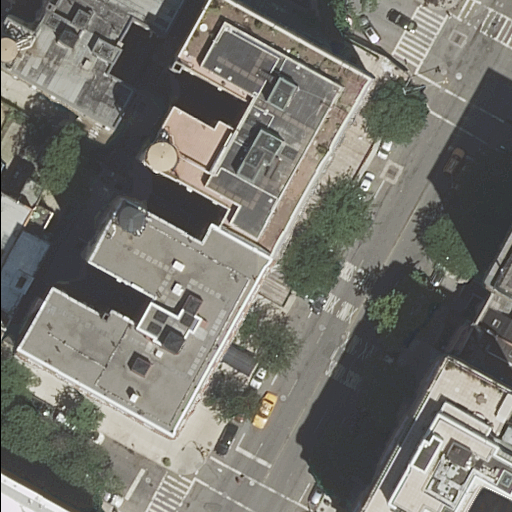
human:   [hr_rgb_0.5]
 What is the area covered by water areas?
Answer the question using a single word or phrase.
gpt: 0m2

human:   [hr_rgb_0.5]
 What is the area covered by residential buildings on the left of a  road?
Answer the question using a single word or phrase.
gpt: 3104m2

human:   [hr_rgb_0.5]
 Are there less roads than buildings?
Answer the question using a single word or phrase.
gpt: yes

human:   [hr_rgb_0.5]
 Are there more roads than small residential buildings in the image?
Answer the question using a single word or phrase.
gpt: no

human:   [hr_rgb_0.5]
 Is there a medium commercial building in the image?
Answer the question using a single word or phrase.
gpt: no

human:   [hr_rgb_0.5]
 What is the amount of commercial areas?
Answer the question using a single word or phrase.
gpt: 0

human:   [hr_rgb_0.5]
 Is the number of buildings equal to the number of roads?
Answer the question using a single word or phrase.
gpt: no

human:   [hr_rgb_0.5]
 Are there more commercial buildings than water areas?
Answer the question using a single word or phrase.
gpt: no

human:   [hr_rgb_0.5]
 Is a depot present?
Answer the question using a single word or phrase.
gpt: no

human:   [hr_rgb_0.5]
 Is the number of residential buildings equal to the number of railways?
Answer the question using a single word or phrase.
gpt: no

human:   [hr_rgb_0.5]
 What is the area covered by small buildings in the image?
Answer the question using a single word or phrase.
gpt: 307m2

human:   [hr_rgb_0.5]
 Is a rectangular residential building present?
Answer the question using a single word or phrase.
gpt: yes

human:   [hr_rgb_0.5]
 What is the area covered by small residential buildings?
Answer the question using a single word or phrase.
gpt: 307m2

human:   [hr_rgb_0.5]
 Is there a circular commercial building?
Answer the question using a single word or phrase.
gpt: no

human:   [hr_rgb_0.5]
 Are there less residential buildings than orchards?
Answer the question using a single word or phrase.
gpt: no

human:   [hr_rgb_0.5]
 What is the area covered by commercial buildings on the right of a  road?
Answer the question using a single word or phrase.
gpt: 0m2

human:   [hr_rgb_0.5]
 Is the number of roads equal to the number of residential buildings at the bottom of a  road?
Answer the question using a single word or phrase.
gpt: no

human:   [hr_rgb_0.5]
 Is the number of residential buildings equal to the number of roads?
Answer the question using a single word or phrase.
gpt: no

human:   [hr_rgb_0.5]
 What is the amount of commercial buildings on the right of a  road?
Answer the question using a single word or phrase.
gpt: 0

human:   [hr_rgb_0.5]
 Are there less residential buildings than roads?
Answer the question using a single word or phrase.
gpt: no

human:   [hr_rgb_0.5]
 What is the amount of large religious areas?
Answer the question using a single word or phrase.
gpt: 0

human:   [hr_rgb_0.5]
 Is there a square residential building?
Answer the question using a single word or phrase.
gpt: no

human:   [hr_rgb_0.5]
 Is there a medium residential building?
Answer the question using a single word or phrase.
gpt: yes

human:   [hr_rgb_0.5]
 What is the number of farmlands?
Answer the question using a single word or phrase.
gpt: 0

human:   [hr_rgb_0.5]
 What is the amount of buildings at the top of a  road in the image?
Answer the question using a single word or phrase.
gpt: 11

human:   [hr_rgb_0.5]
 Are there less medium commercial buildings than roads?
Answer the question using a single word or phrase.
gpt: yes

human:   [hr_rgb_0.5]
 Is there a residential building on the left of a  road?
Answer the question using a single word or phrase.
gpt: yes

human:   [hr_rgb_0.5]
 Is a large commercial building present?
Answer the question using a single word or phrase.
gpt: no

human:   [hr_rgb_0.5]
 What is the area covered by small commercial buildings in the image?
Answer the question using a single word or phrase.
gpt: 0m2

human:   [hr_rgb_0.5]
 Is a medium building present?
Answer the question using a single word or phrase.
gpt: yes

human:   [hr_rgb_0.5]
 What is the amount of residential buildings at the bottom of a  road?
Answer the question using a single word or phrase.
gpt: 10

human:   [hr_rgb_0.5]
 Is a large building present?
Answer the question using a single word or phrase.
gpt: yes

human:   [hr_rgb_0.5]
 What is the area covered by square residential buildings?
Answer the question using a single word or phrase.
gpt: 0m2

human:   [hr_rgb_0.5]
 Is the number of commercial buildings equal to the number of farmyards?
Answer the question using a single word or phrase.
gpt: yes

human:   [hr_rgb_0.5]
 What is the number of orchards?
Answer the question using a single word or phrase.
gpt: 0

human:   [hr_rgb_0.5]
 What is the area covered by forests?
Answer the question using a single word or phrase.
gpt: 0m2